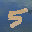
Label: 5